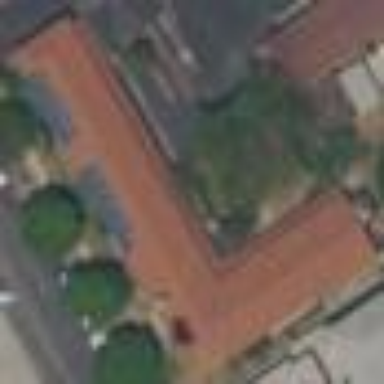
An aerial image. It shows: School building.